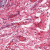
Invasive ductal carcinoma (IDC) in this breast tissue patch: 0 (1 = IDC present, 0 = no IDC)